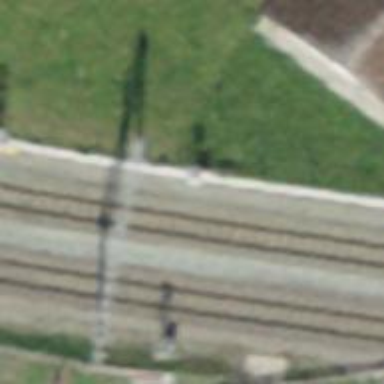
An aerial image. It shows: Narrow gauge railway with electrified contact lines.